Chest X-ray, AP view. Patient: 52 years old, sex M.
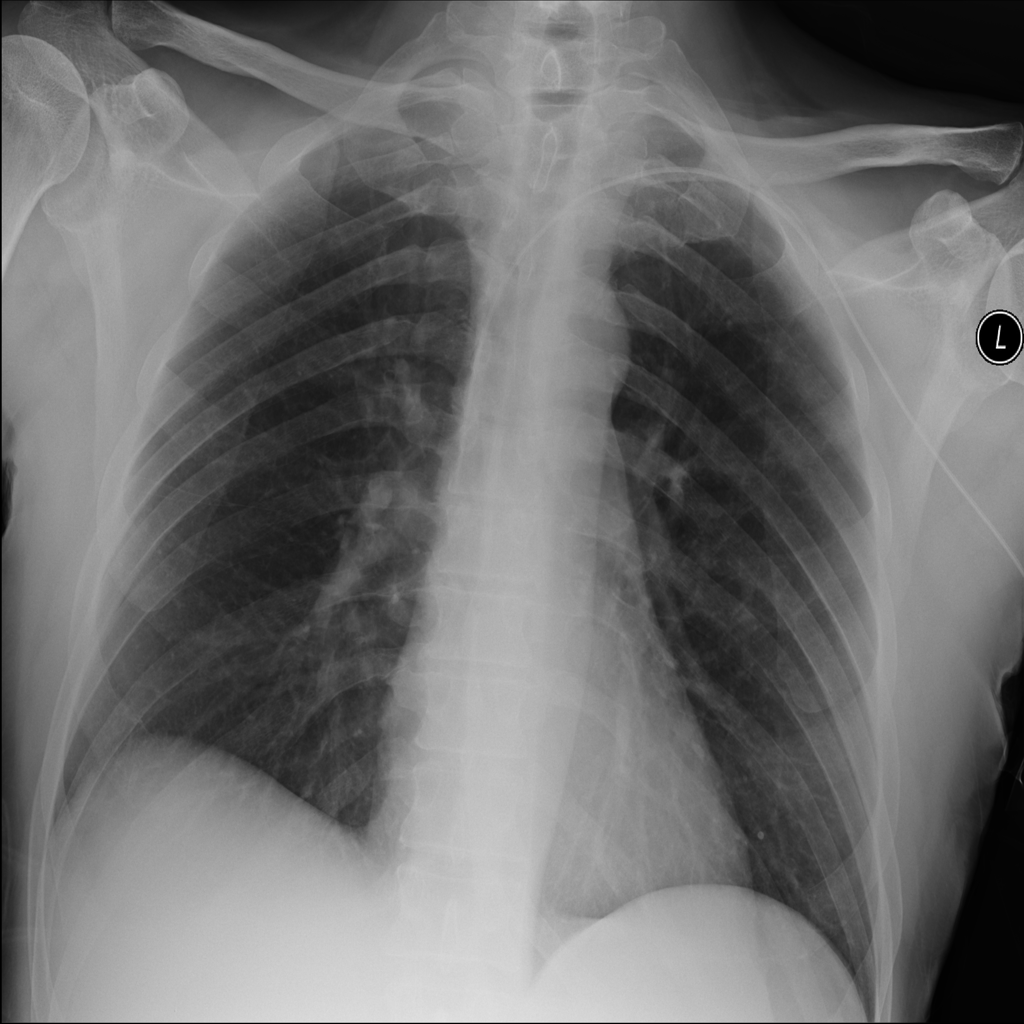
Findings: No Finding